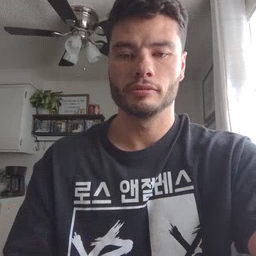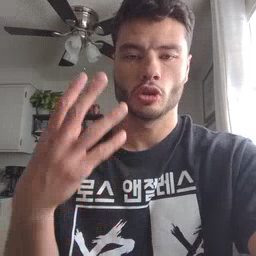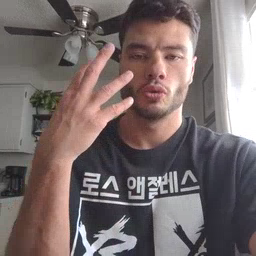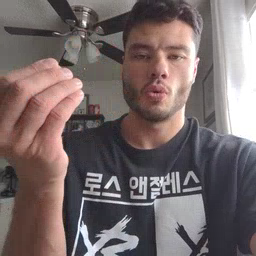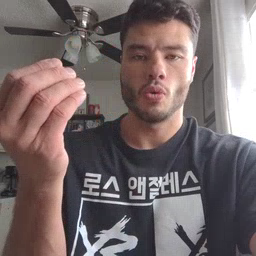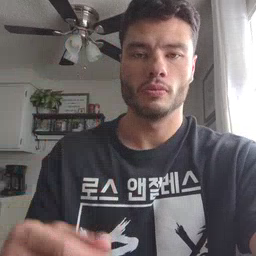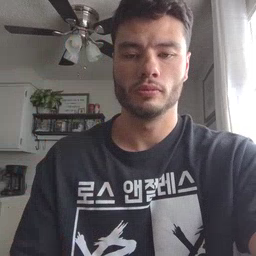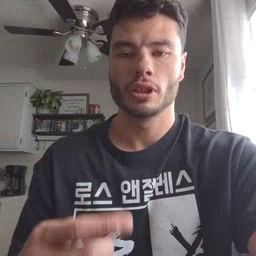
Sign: go